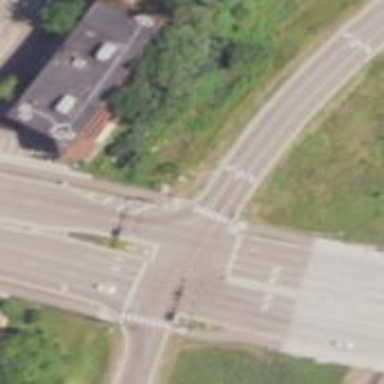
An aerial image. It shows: Asphalt cycleway with zebra crossing.